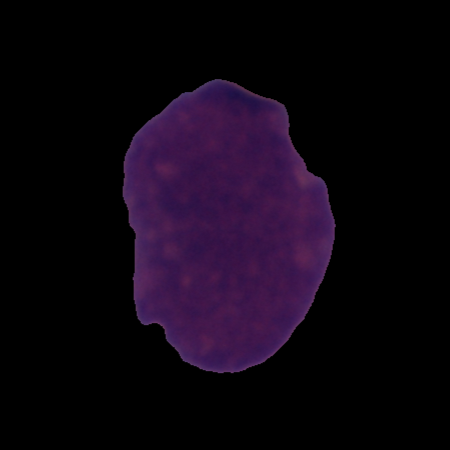
Label: cancer